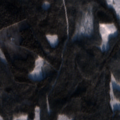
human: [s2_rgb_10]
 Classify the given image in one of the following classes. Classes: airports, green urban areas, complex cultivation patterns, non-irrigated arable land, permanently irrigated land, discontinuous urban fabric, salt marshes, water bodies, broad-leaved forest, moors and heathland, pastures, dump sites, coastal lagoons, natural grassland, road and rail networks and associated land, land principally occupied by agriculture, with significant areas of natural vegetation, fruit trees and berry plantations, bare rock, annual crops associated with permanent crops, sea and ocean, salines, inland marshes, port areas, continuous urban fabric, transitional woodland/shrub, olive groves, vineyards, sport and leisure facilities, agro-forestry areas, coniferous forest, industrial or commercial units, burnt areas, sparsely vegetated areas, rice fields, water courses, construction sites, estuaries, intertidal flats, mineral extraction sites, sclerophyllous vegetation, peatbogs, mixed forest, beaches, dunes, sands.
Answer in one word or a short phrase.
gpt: coniferous forest, mixed forest, transitional woodland/shrub